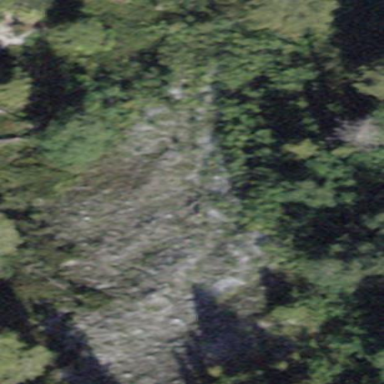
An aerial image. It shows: Landscape dominated by bare rock.